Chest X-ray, PA view. Patient: 66 years old, sex M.
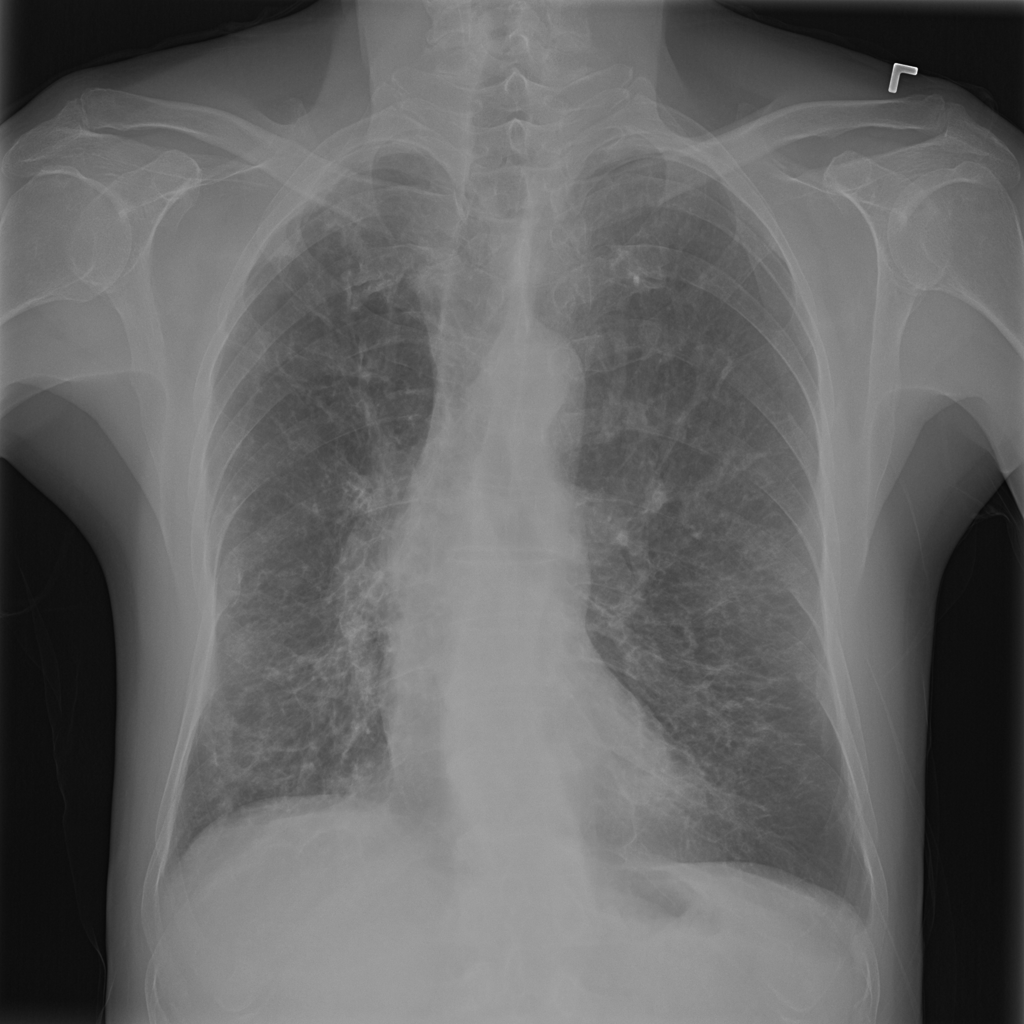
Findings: Infiltration